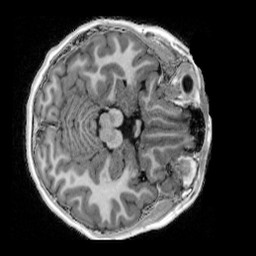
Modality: UNIT1_denoised
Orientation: axial
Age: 10
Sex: female
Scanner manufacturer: siemens
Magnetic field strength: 3 T
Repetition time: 4 s
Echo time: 0.00303 s